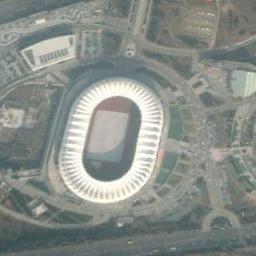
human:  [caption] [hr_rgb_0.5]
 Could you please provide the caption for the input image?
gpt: There are many roads around the stadium .

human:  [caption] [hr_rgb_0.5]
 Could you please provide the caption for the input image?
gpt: The stadium is on the bare land next to some buildings .

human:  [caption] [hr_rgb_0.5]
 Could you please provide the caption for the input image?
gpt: This stadium has seats on two sides only .

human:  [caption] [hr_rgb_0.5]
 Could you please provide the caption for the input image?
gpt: Oval stadium surrounded by lawns and roads .

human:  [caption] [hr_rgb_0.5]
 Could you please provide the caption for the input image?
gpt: There are some green lawns beside the stadium .